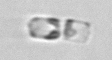
Label: Cerataulina_pelagica